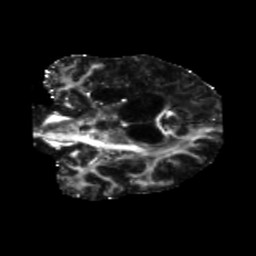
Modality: FA
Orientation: coronal
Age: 58
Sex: male
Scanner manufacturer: siemens
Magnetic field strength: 3 T
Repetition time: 5.25 s
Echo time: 0.08 s